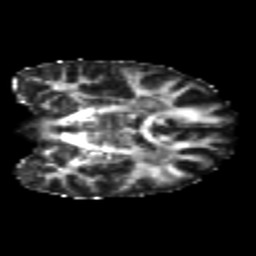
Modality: FA
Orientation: coronal
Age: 22
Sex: female
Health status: healthy
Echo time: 0.074 s